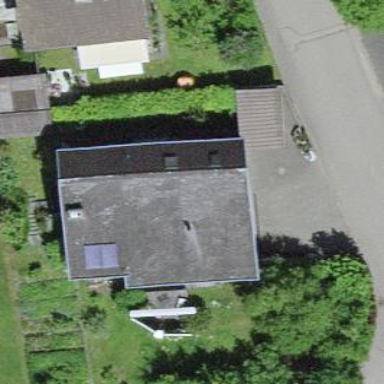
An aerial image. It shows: Residential building with saltbox roof shape.